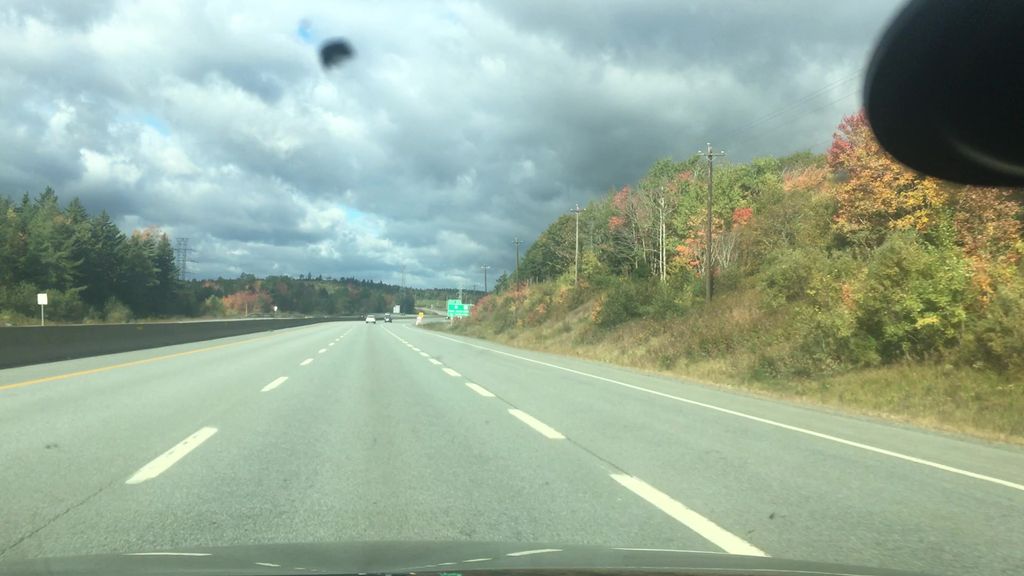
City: halifax